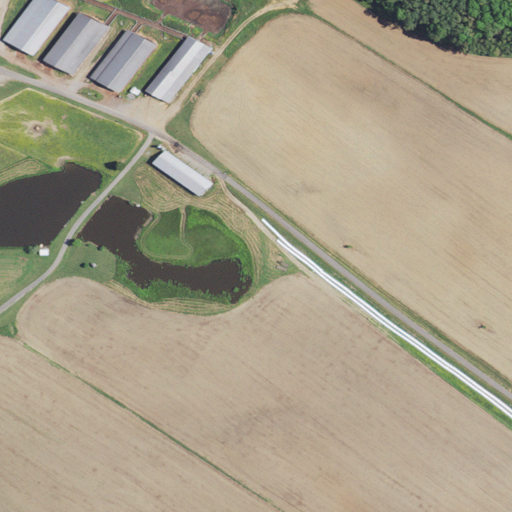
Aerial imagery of ridge(s) in Kentucky named Cloyd Ridge containing cultivated crops, pasture, open development, medium intensity development, high intensity development, mixed forest, low intensity development, and open water